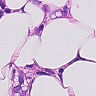
Metastatic tissue present: yes